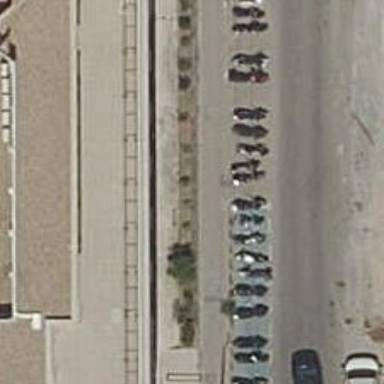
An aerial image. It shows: Motorcycle parking area.